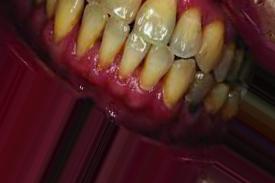
Condition: Tooth Discoloration